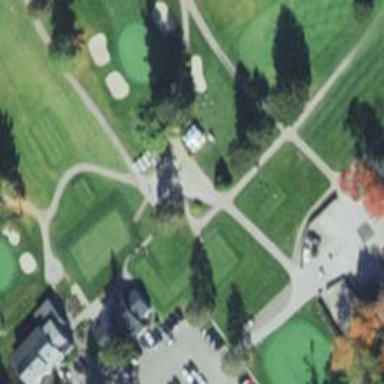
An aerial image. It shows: Pathway for golfing.